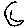
Label: moon